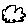
Label: cloud